Question: I have a set of items (i.e. flags) each composed of a few unsorted elements (i.e. colours).
How can I find the minimal set of elements such that each item has at least one element in my minimal set? I.e. give me the fewest number of colours so that each flag has at least one colour in common with my minimal set.
This is similar or the same to <URL> the answer doesn't give a workable algorithm.
# Example
Let's assume we have three flags, and lets treat shades of colours as the same colour:
Bulgaria, Bahrain and Jamaica

Possible solutions are:
-
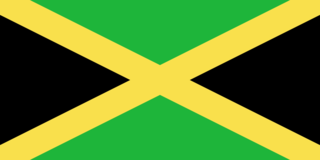
Answer: This is the <URL>.
Due to it being NP-complete, there is no known polynomial algorithm. Wikipedia gives a <URL> to get an approximate result. For an exact minimum you'll probably have to use an exponential time solution such as enumerating all possibilities.